Field crop: maize
Growth stage: 2
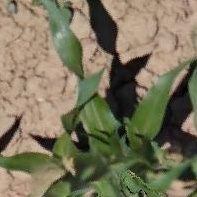
Species: maize